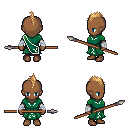
a pixel art fantasy rpg character, female body template, human, dark skin, sash dress, red pants, light blonde mohawk hairstyle, white cloth bandages, spear, four views (front, back, left, right), 2x2 character sprite sheet, small pixel art, hard edges, no anti-aliasing